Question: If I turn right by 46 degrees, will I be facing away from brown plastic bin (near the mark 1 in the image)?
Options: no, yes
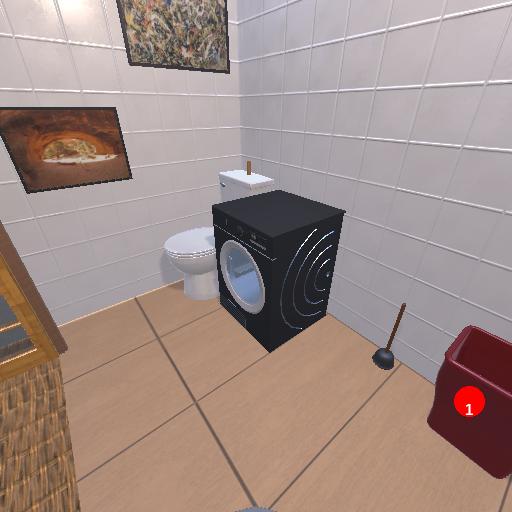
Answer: no